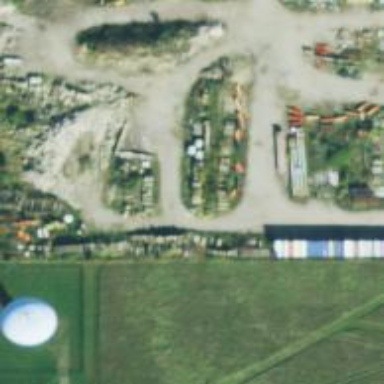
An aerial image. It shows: Industrial area designated as scrap yard.